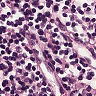
Metastatic tissue present: no